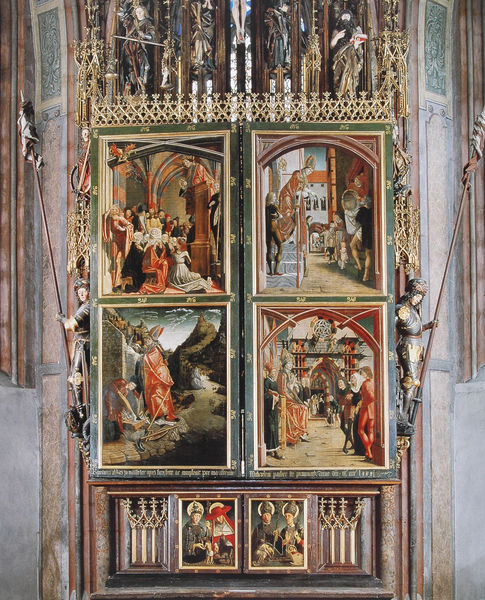
Titel: Hochaltar, geschlossener Zustand, Flügel-Außenseiten
Künstler: Michael Pacher
Standort: St. Wolfgang (Salzkammergut)
Institution: Wallfahrts- und Pfarrkirche
Schlagwörter: berg, blau, flügel, gemälde, himmel, mann, weiß, frauen, grün, landschaft, menschen, ocker, braun, bunt, holz, marmor, männer, schwarz, strasse, säule, dach, gebäude, haus, rot, malerei, ornament, architektur, geschichte, rahmen, stein, innenraum, felder, gitter, kirche, figur, gold, interieur, adel, innen, personen, gotik, rechts, engel, statue, balkon, schrift, bilder, fahnen, stab, fahne, platz, rand, figuren, treppe, bischof, lanze, papst, dekoration, tafel, painting, detail, verzierung, metall, geschlossen, foto, fotografie, rechtecke, bögen, vier, gewölbe, religion, links, soldat, kardinal, ritter, rüstung, altar, hochaltar, kathedrale, schnitzerei, kasten, heiligenschein, skulpturen, kreuze, plastiken, statuen, gotisch, jesus, christlich, mittelalter, krieger, monstranz, religiös, wächter, lanzen, mitra, heilige, speer, maria, auszug, szenen, tempera, christentum, fresco, pfeile, geschnitzt, schnitzwerk, tafelbild, aureole, josef, aufsatz, tryptichon, gesprenge, altaraufsatz, predella, retabel, stifter, tafeln, heiligenscheine, flügelaltar, hieronymus, sper, heiligenleben, heiligen, vier tafeln, bildtafeln, christenturm, may, peinture, figuten, zugeklappt, helige, lantzen, bischhof, stifterfigur, st. georg, geschilossen, aussenseite, tafelnilder, viten, aureoloen